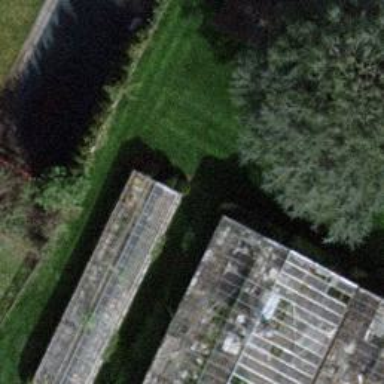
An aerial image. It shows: Greenhouse.